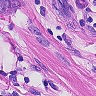
Metastatic tissue present: yes